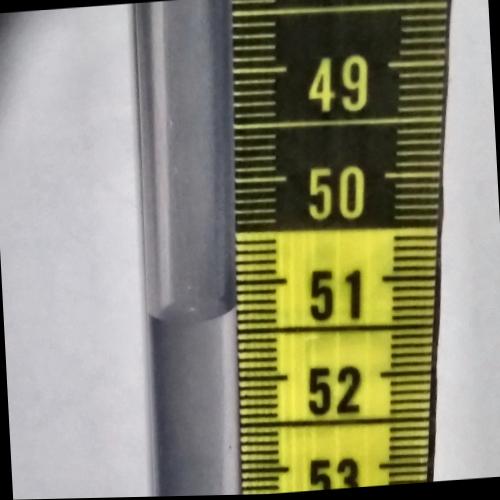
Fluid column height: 51.3 cm